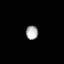
Tissue: lung
Cell type: Others
Senescence score: 0.1984
Nuclear area (px): 166
Mean DAPI intensity: 171.711